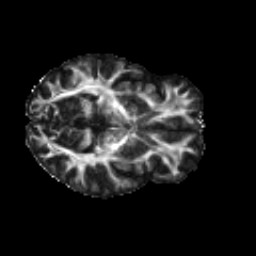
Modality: FA
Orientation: axial
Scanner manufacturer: siemens
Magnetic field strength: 3 T
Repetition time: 4.16 s
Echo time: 0.0806 s